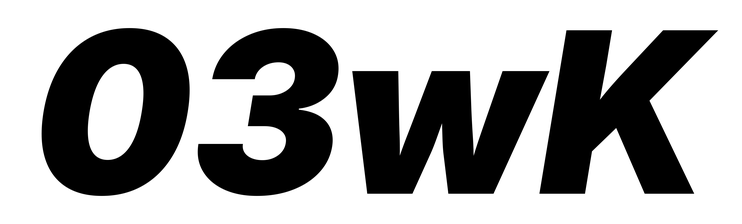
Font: Inter-Italic_Black_Italic